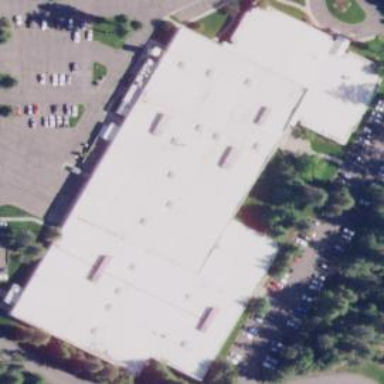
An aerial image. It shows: Building.